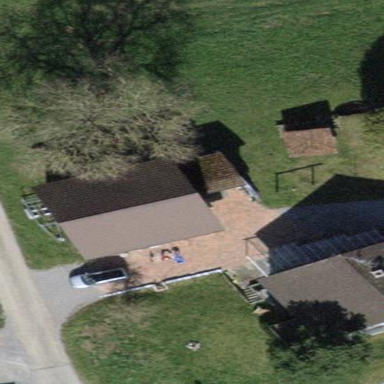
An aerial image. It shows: Barn.